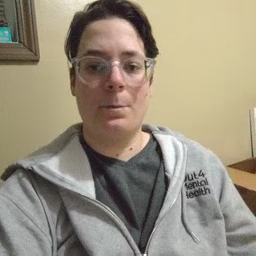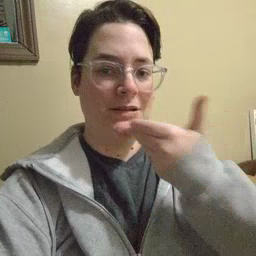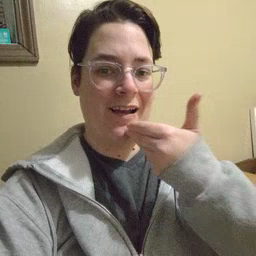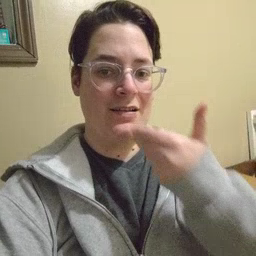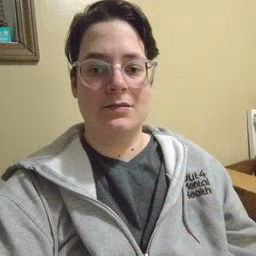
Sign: pizza